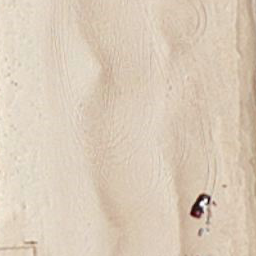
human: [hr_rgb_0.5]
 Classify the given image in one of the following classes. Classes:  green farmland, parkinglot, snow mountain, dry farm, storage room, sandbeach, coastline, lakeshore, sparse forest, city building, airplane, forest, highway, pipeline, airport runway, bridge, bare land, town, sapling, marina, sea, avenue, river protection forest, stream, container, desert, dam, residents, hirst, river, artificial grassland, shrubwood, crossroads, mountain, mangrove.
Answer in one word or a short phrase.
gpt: sandbeach